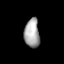
Tissue: lung
Cell type: Endothelial cells
Senescence score: 0.6598
Nuclear area (px): 432
Mean DAPI intensity: 165.984